【题型】填空题　【知识点】平面几何　【难度】easy
如图, 直线 $AB$ 与直线 $DE$ 相交于点 $C$, $CF \perp DE$, $\angle ACD = 25^\circ$, 那么 $\angle BCF$ 的度数是\_\_\_\_\_\_度。

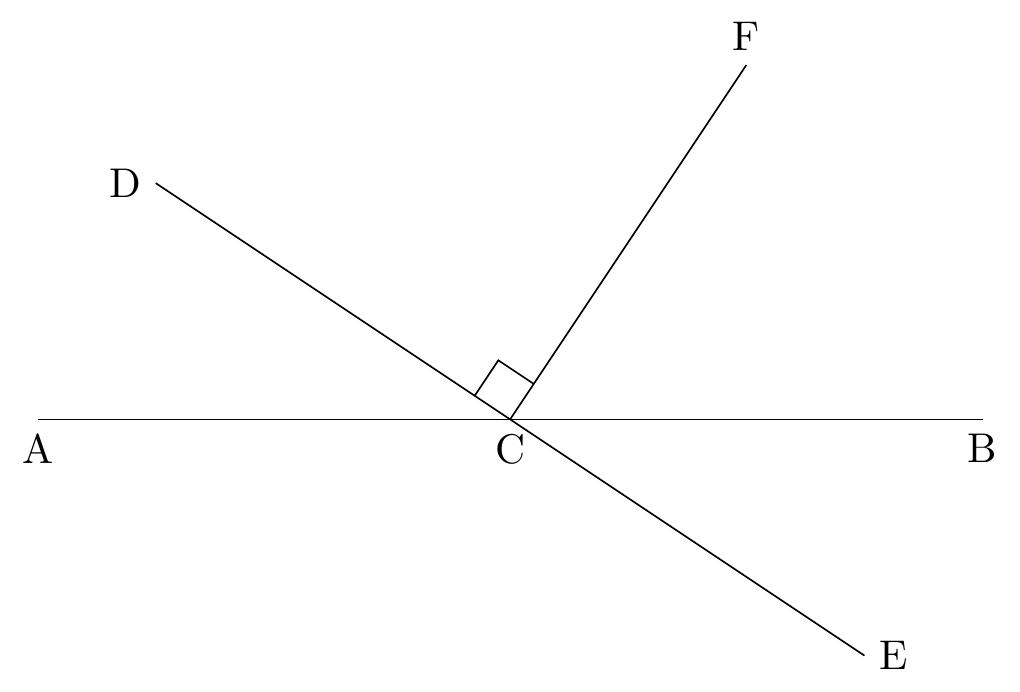
【解答】
解：$\because \angle ACD = 25^\circ$,

$\therefore \angle BCE = \angle ACD = 25^\circ$,

$\because CF \perp DE$,

$\therefore \angle ECF = 90^\circ$,

$\therefore \angle BCF = \angle ECF - \angle ECB = 90^\circ - 25^\circ = 65^\circ$,

故答案为：65。